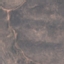
Land use / land cover class: HerbaceousVegetation